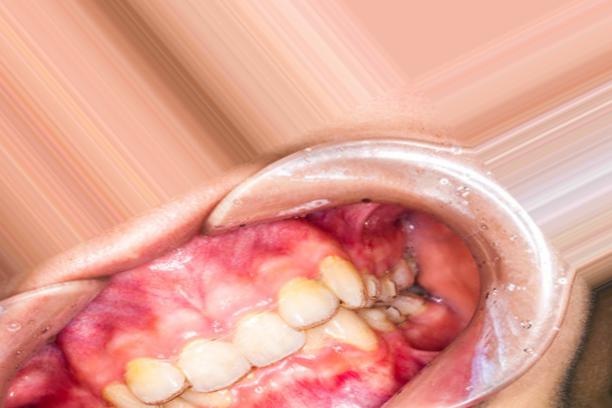
Condition: Caries